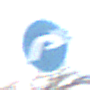
Verkehrszeichen: VorgeschriebeneFahrtrichtungRechts
Umgebung: Outdoor, Nature
Tageszeit: MorningAfternoon
Wetter: Clear
Licht: Natural
Jahreszeit: NotSpecified
Kontrast: HighContrast